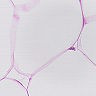
Metastatic tissue present: no